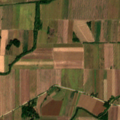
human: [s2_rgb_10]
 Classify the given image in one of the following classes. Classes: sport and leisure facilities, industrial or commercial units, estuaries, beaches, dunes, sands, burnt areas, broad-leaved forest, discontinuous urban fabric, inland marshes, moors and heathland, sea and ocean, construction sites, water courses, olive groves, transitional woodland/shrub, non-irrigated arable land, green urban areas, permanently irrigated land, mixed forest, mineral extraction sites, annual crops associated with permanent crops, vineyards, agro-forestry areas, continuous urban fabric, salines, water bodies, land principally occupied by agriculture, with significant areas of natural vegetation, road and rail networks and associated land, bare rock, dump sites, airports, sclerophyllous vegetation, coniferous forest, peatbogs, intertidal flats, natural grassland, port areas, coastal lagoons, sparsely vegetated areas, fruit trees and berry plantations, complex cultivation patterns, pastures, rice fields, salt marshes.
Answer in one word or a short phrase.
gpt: non-irrigated arable land, land principally occupied by agriculture, with significant areas of natural vegetation